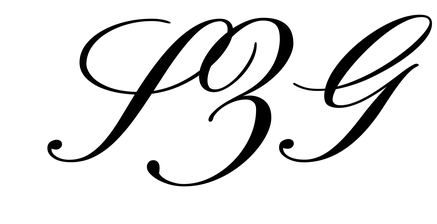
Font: PinyonScript-Regular